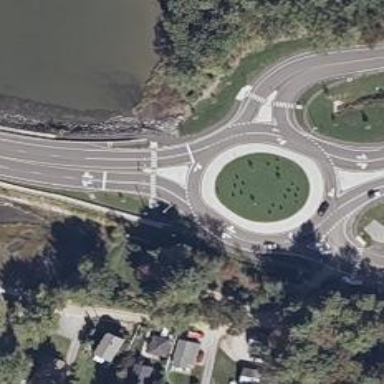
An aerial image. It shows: Asphalt road designated as trunk highway that features roundabout.